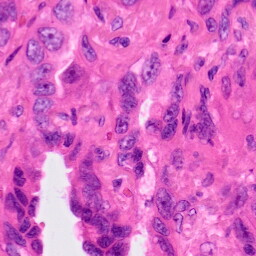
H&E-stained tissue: Lung